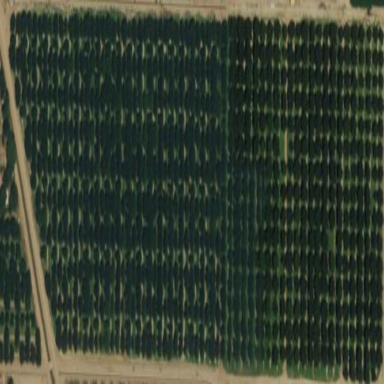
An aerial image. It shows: Orchard.